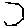
Label: hexagon